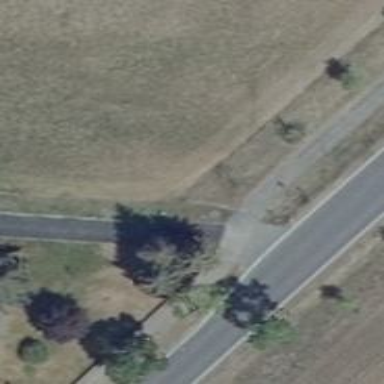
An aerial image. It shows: Concrete driveway.